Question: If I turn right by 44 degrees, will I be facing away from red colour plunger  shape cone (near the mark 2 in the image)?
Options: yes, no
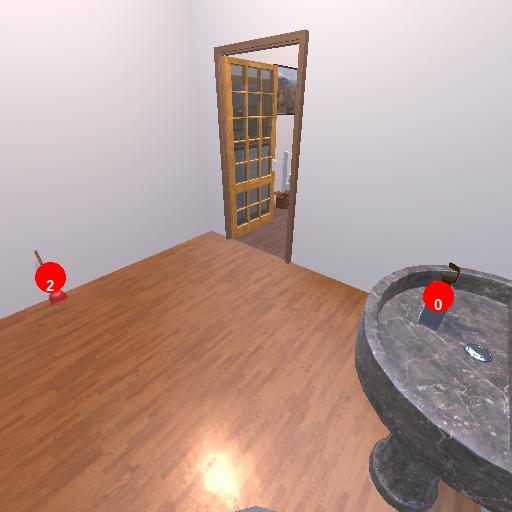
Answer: yes